Question: Task.WaitAll Method (Task[], Int32) doesn't release the thread when it is expired.
I'm using.net framework 4.0.
I find that Task.WaitAll Method still occupy the thread when it's expired.
I write below code to test it.
'''
static void Main(string[] args)
{
printThreadCount("start");
Task[] tasks = new Task[5];
for (int i = 0; i < 5; i++)//create tasks
{
Task t = new Task(() =>
{
Thread.Sleep(30000);
Console.WriteLine(DateTime.Now.ToString() + "task finish");
}
);
tasks[i] = t;
}
for (int i = 0; i < 5; i++)
{
tasks[i].Start();//start 1 task per second
Thread.Sleep(1000);
printThreadCount("start 1 task per second");
}
printThreadCount("before waitall");
Task.WaitAll(tasks, 10000);
printThreadCount("after waitall 10s");
Thread.Sleep(5000);
printThreadCount("sleep 5s");
Thread.Sleep(5000);
printThreadCount("sleep 5s");
Thread.Sleep(5000);
printThreadCount("sleep 5s");
Thread.Sleep(5000);
printThreadCount("sleep 5s");
Console.WriteLine("end");
}
static void printThreadCount(string title)
{
int MaxWorkerThreads, MaxIOThreads;
ThreadPool.GetMaxThreads(out MaxWorkerThreads, out MaxIOThreads);
int AvailableWorkerThreads = 0;
int AvailableIOThreads = 0;
ThreadPool.GetAvailableThreads(out AvailableWorkerThreads, out AvailableIOThreads);
Console.WriteLine();
Console.WriteLine("*****************" + title + "********************");
Console.WriteLine("active Worker Threads count:" + (MaxWorkerThreads - AvailableWorkerThreads));
Console.WriteLine("active IO Threads count:" + (MaxIOThreads - AvailableIOThreads));
}
'''
I create 5 tasks,and start 1 task per second, each task will last 30 seconds. And Task.WaitAll will wait them for 10 seconds.
Ideally, when the waitall expired, all of them are timeout. But they still occupy the thread. After enough time, all the task will finish and run 'Console.WriteLine(DateTime.Now.ToString() + "task finish")', then all the threads are released.
The result is as follow:

That's not a normal behavior for me. I want all the task are killed when time is over.
How to kill them when the waitall time is expired??
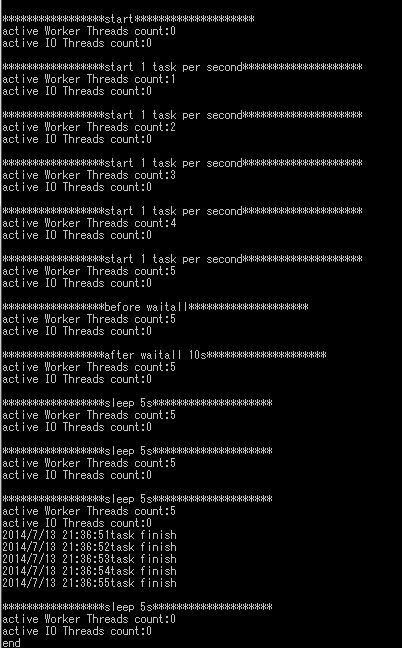
Answer: > I want all the task are killed when time is over.
As you can see from the <URL>, 'Task.WaitAll' does not the tasks. It simply waits for them to complete for 10secs max. If they don't complete within 10secs, the method returns and does nothing more.
If you want to cancel your tasks, you should be using a 'CancellationToken'. See <URL>
'''
//create a cancellation token that will cancel itself after 3secs
int timeout = 3000;
var source = new CancellationTokenSource(timeout);
var token = source.Token;
List<Task> tasks = new List<Task>();
for (int i = 0; i < 5; i++)
{
Task t = Task.Run(async () =>
{
//wait for 30 secs OR until cancellation is requested
await Task.Delay(30000, token);
Console.WriteLine(DateTime.Now.ToString() + "task finish");
});
tasks.Add(t);
}
printThreadCount("before waitall");
try
{
Task.WaitAll(tasks.ToArray());
}
catch(AggregateException ex)
{
foreach (var e in ex.Flatten().InnerExceptions)
Console.WriteLine(e.Message);
}
printThreadCount("after waitall");
'''